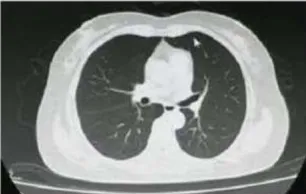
Chest CT images of two cases with COVID-19. (D) The Chest CT images of the Case 2 showed almost normal on June 21.
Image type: radiology (ct)